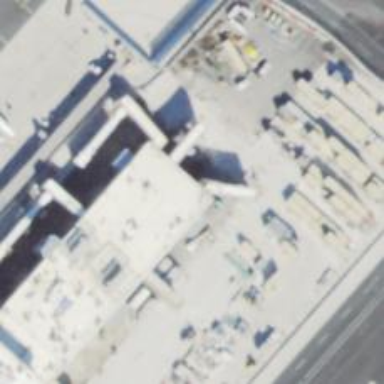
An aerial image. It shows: Airport gate.